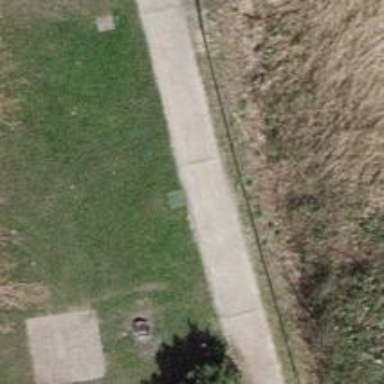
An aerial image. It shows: Footway with fine gravel surface.